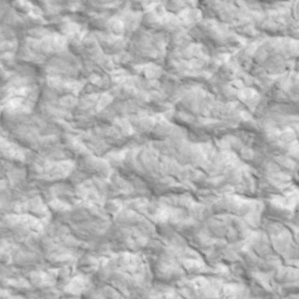
Label: non_frost